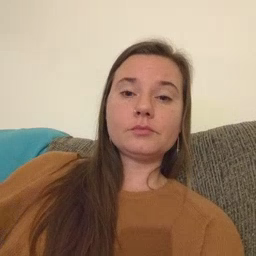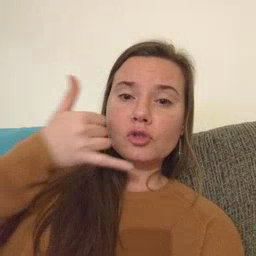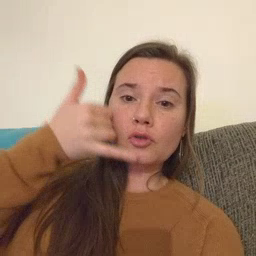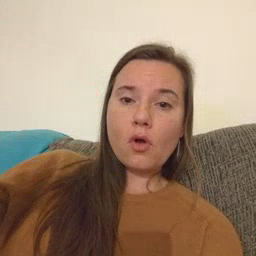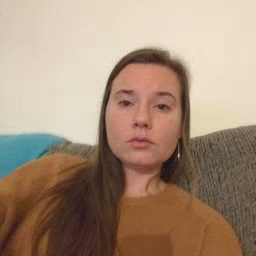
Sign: callonphone